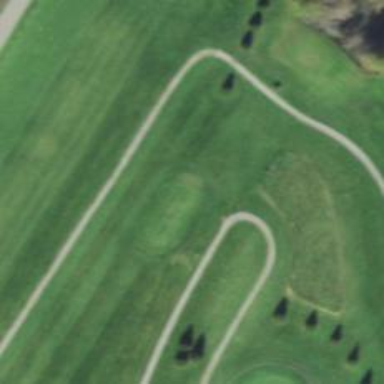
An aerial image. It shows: Golf tee.